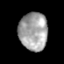
Tissue: prostate
Cell type: T cells
Senescence score: 0.3078
Nuclear area (px): 1069
Mean DAPI intensity: 162.829